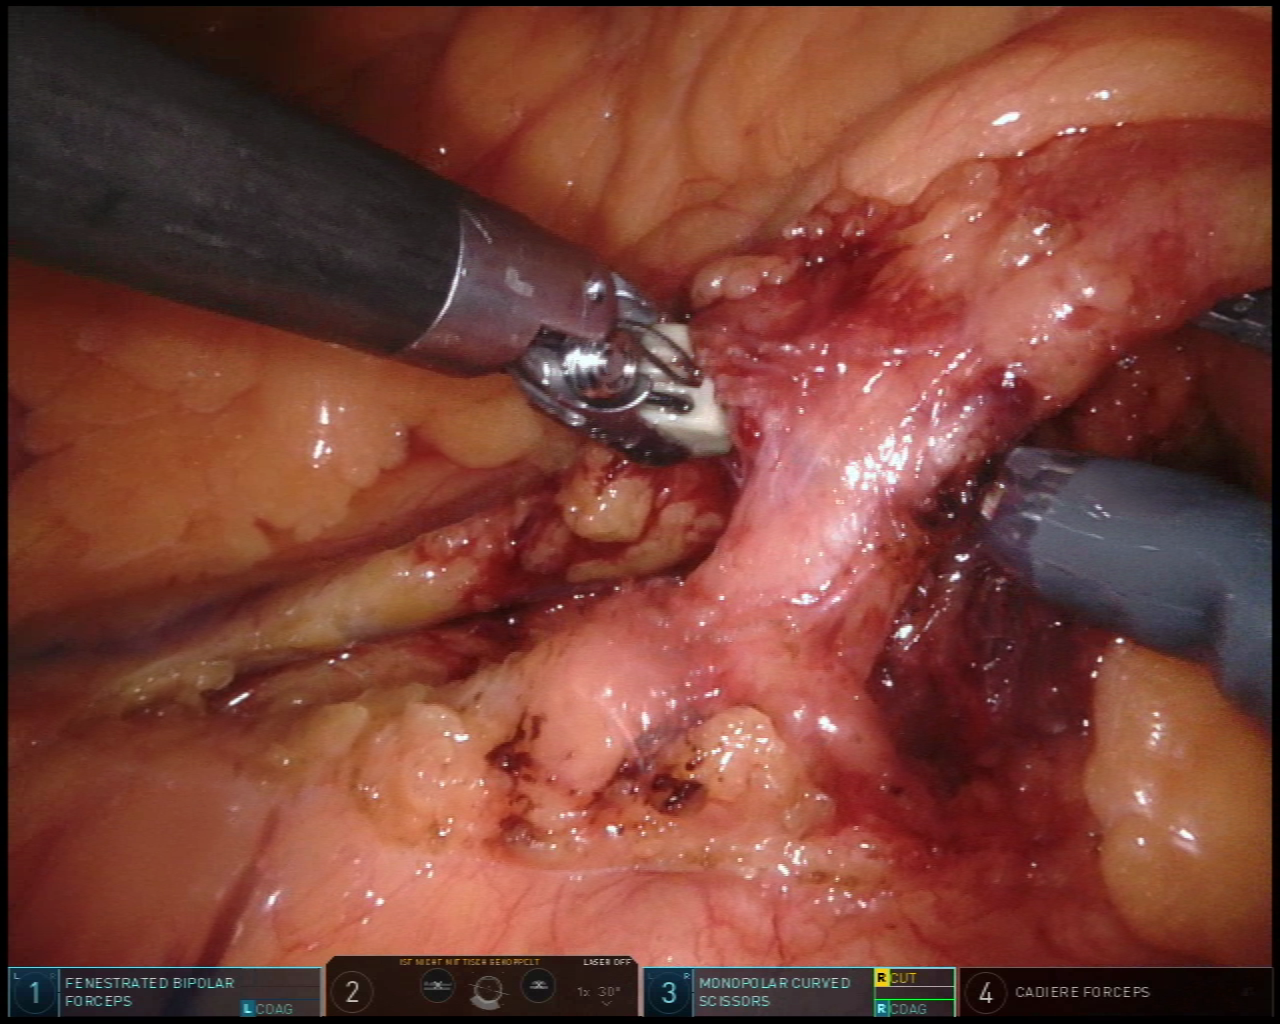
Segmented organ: inferior_mesenteric_artery
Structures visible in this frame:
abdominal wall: no
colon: no
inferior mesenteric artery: yes
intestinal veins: no
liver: no
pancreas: no
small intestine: no
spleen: no
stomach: no
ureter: no
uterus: no
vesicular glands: no